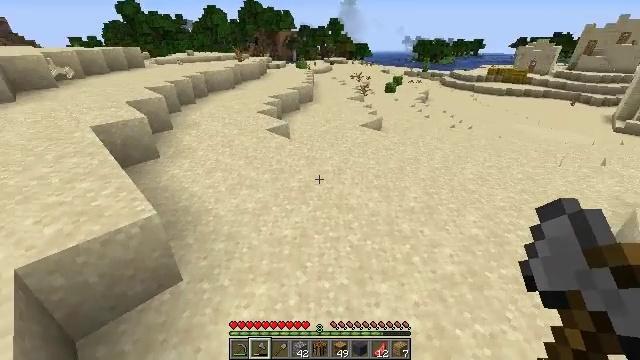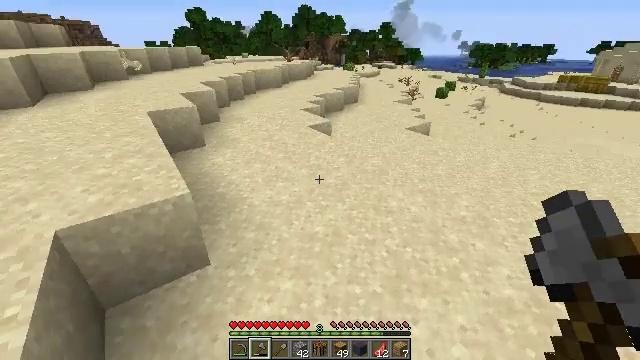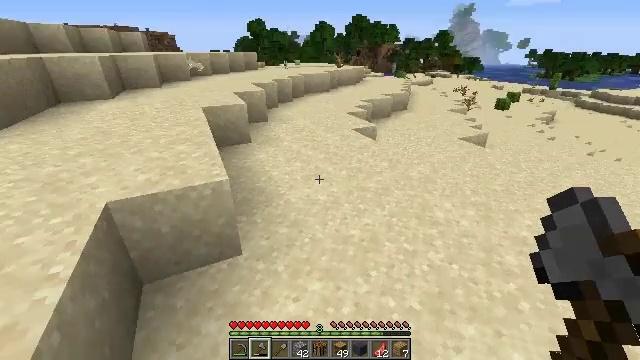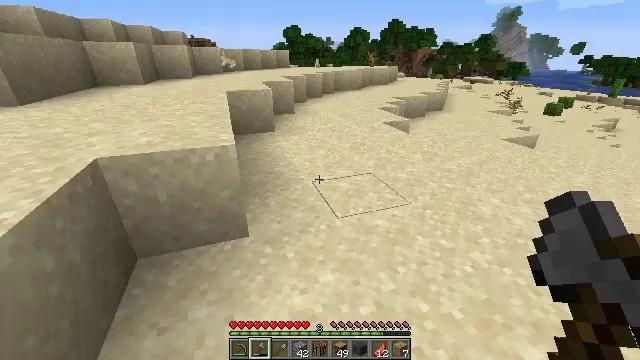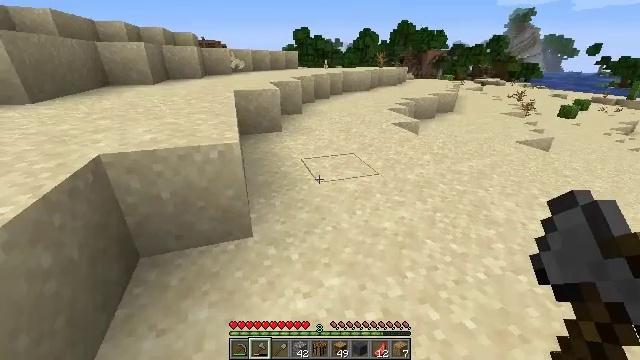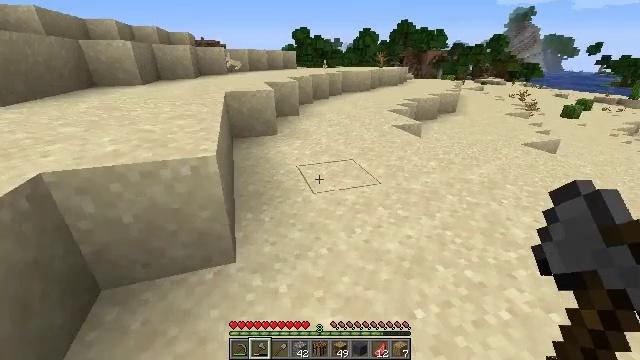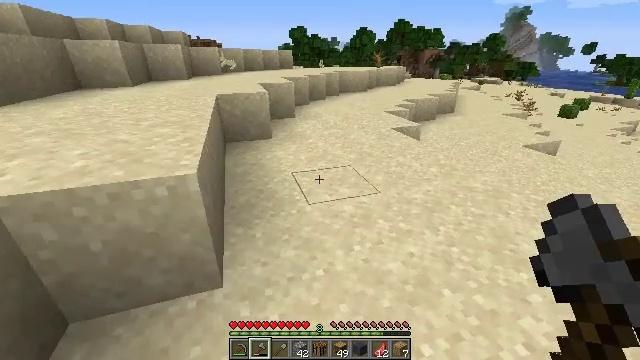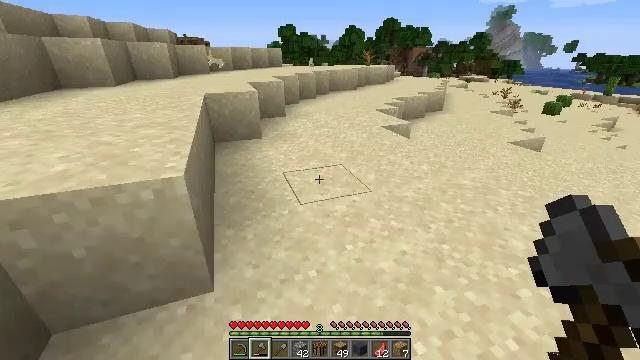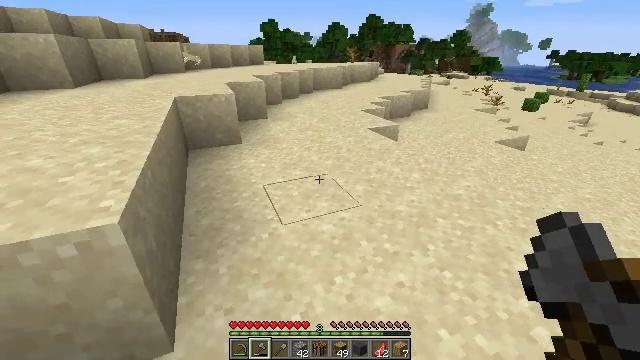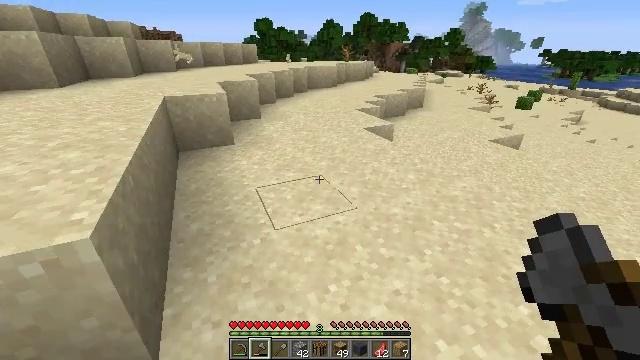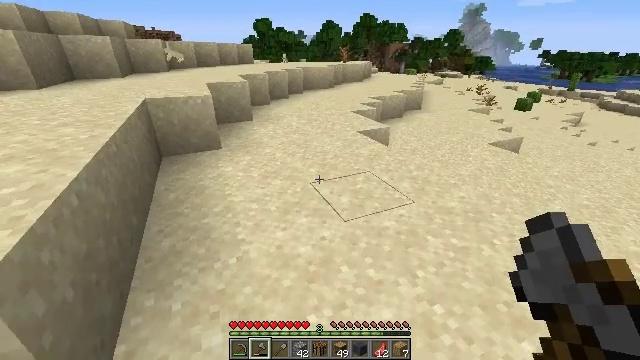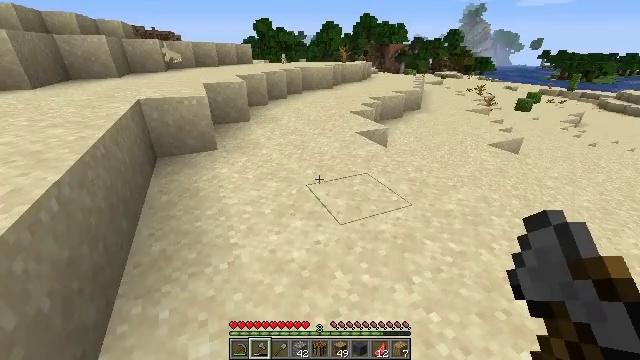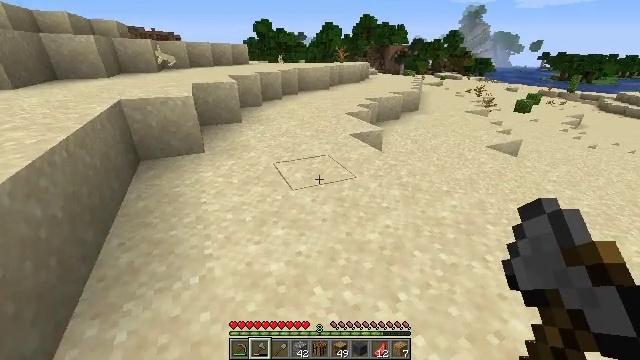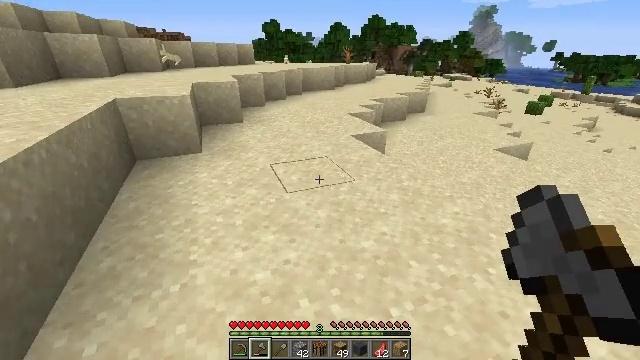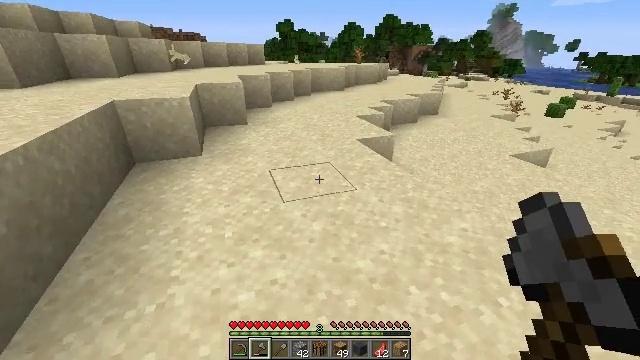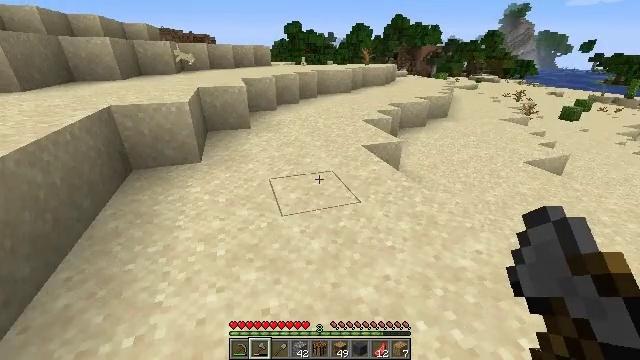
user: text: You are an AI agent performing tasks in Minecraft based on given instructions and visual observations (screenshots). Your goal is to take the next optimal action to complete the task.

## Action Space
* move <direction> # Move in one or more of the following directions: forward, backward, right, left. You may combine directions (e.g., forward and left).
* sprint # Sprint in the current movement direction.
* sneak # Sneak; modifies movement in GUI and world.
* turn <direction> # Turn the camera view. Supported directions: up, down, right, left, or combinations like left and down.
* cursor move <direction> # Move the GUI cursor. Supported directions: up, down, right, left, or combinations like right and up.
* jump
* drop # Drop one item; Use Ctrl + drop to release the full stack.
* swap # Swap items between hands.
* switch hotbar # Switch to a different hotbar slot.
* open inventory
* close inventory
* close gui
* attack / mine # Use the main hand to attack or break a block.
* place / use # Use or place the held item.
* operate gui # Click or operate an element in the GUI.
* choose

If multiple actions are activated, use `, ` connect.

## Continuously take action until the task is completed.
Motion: motion action
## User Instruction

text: Kill the rabbit.
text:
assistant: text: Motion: move forward, turn left
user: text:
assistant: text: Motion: move forward, turn left and up
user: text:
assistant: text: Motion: move forward, turn left and up
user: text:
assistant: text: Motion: move forward, turn left
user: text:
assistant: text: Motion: move forward
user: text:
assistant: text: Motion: move forward
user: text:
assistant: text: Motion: move forward, turn right
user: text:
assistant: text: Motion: move forward, turn right
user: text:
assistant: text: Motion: move forward and move right, turn right
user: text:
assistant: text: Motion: move forward and move right
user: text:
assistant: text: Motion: move forward and move right
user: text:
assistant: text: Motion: move forward and move right
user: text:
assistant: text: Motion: move forward and move right, turn left
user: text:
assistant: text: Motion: move forward, turn left
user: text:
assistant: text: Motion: move forward, turn left
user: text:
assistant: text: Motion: move forward, turn left
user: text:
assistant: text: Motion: move forward, turn left
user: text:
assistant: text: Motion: move forward, turn left and up
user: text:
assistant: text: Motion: move forward, turn left and up
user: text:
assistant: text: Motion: move forward, turn left and up
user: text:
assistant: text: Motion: move forward, turn left and up
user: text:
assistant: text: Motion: move forward
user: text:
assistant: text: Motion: move forward
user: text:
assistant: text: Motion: move forward
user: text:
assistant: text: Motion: move forward
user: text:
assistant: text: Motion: move forward
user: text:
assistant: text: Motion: move forward
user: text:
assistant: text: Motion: move forward
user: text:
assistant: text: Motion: move forward
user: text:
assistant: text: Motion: move forward, turn left